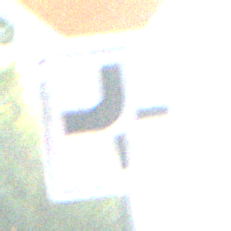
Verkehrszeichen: VerlaufVorfahrtsstrasse2
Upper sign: Stop
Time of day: MorningAfternoon
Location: Outdoor (Suburban)
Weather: Clear
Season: NotSpecified
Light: Natural